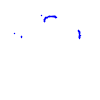
Particle: proton